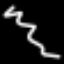
Label: squiggle